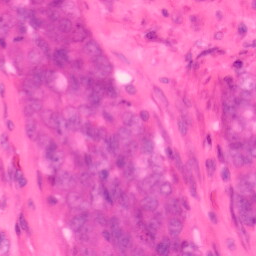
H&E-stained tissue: Colon